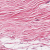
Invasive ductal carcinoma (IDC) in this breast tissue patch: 0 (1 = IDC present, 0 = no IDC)